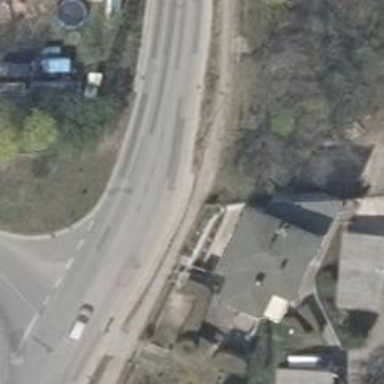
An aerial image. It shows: Secondary road with asphalt surface. There is sidewalk on the left side.